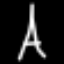
Label: The Eiffel Tower